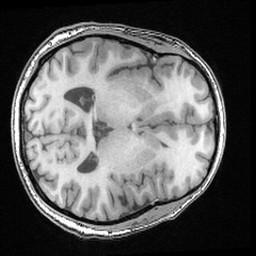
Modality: T1w
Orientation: axial
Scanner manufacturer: ge
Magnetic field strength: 3 T
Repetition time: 0.008572 s
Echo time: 0.003384 s